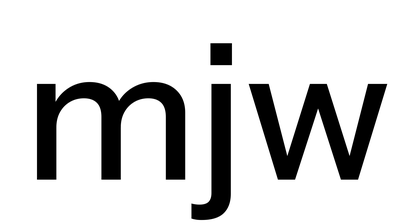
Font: InstrumentSans_Medium